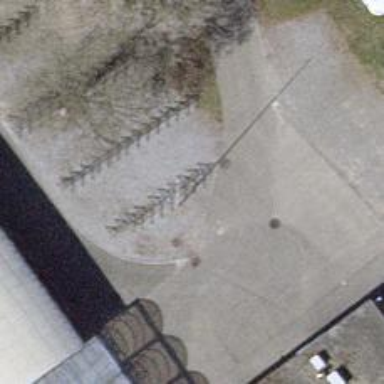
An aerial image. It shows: Bicycle parking facility.